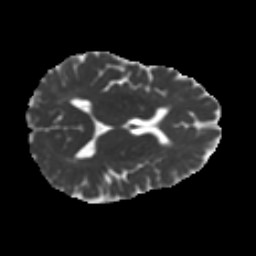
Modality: MD
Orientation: axial
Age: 62
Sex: female
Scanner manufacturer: ge
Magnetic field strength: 3 T
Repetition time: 7.8 s
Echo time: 0.0606 s